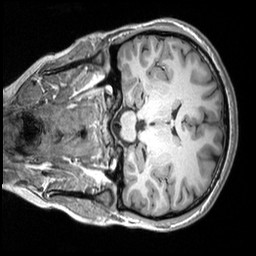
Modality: T1w
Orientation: coronal
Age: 21
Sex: female
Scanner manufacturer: siemens
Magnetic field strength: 3 T
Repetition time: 2.53 s
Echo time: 0.00298 s